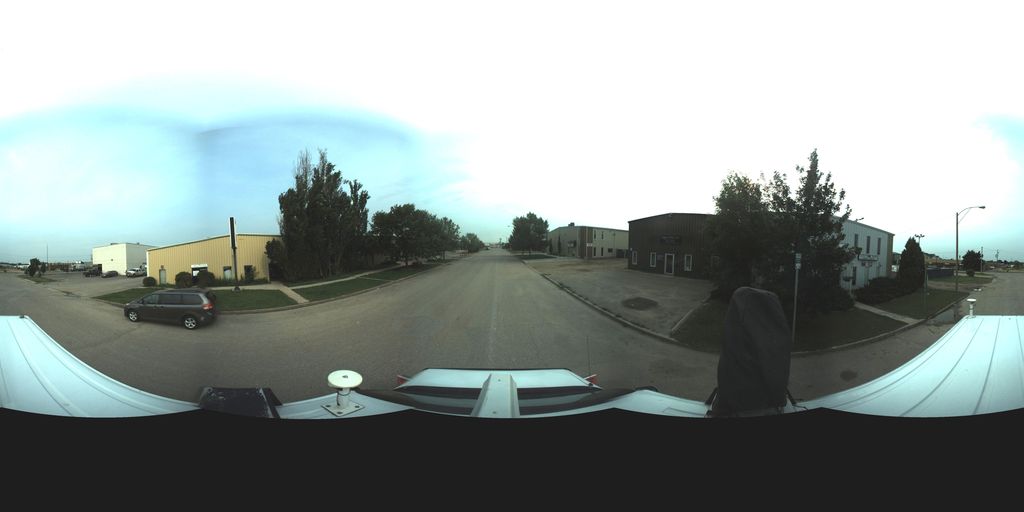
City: saskatoon